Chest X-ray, PA view. Patient: 30 years old, sex F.
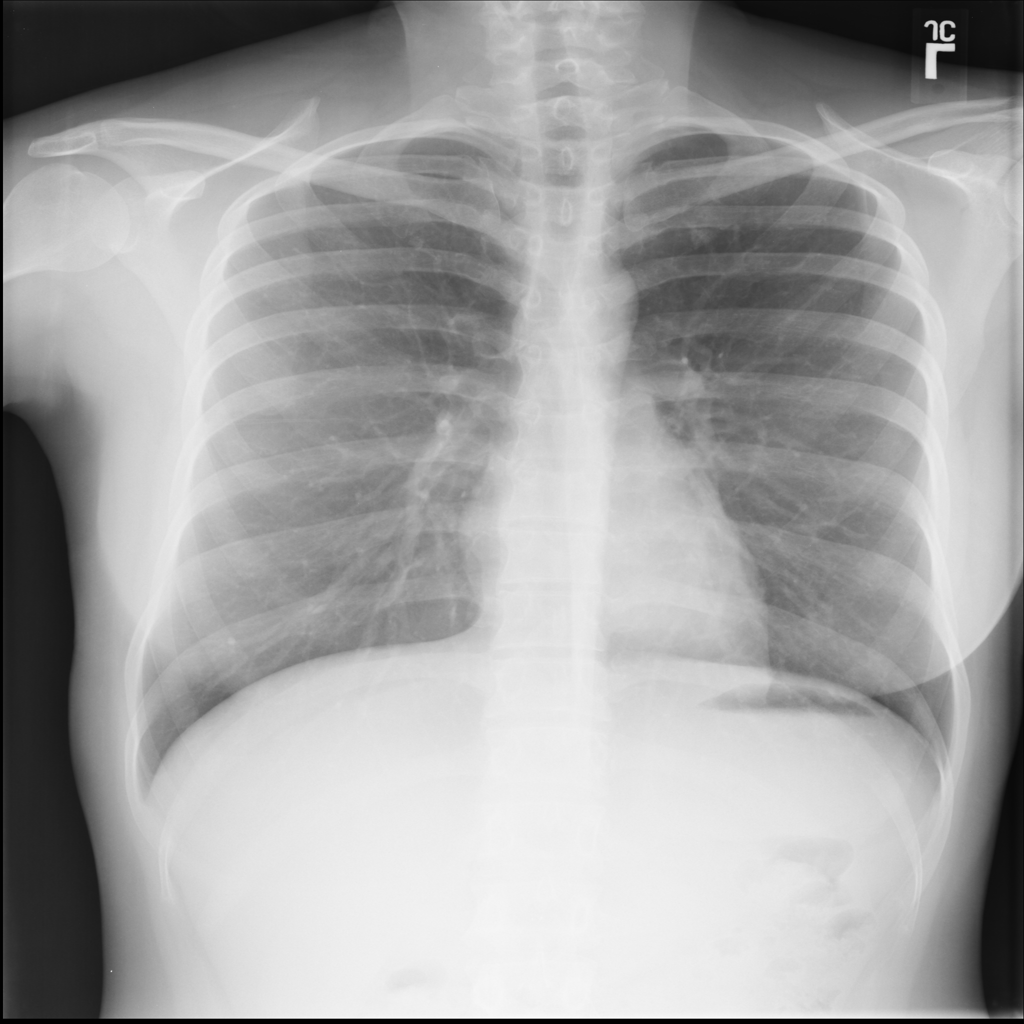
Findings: Infiltration